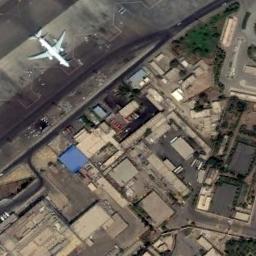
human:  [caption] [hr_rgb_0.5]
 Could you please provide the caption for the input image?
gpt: A plane parked on the airport and lots of buildings arranged densely in front of it .

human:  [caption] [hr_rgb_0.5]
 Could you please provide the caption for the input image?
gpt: A white airplane is parked on the open place beside buildings .

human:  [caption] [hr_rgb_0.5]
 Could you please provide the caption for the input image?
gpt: An airplane was on the airport beside many houses .

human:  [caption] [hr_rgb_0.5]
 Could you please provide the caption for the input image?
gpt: An airplane parked in the open space beside many buildings .

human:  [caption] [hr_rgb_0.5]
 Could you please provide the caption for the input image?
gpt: A plane is parked at the airport next to the buildings .